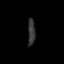
Tissue: lung
Cell type: Fibroblasts
Senescence score: 0.6484
Nuclear area (px): 193
Mean DAPI intensity: 53.202